Question: I have this simple table

that has type has FK and name has PK.
My problem is that type is the index of the type instead of the actual string. So when I add a 'TestCase' to the database I have to give the index instead of simply write the String type.
Does Hibernate have implemented functionality to do this or do I have to do another query to check what's the index that corresponds to that typeName?
'''
public static void addTestCase(String testName, String type, MultipartFile file, String user) {
byte[] fileByte;
Date date = new Date();
final DateFormat sdf = new SimpleDateFormat("dd/MM/yyyy HH:mm:ss");
String creationDate = sdf.format(date);
try {
fileByte = file.getBytes();
TestCase testCase = new TestCase(testName,type,fileByte,creationDate,user);
Database.addToDatabase(testCase);
} catch (IOException e) {
e.printStackTrace();
}
}
'''
TestCase
'''
public class TestCase {
private int id;
private String name;
private String type;
private byte[] data;
private String creationDate;
private String createdBy;
public TestCase() {
}
public TestCase(String name, String type, byte[] data, String creationDate, String createdBy) {
this.name = name;
this.type = type;
this.data = data;
this.creationDate = creationDate;
this.createdBy = createdBy;
}
...get and setters
'''
xml
'''
<hibernate-mapping>
<class name="com.atp.Model.TestCases.TestCase" table="testCases">
<meta attribute="class-description">
This class contains the testCases details.
</meta>
<id name="id" type="int" column="idtestCase">
<generator class="native"/>
</id>
<property name="name" column="name" type="string"/>
<property name="type" column="type" type="string"/>
<property name="data" column="data" type="binary"/>
<property name="creationDate" column="creationDate" type="string"/>
<property name="createdBy" column="createdBy" type="string"/>
</class>
'''
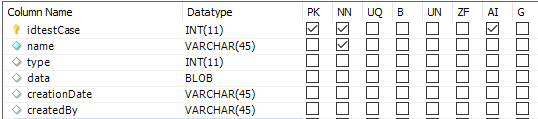
Answer: That seems to be a oneToMany relationship (many test cases to one type). Check how to do that in hibernate for instance in <URL>.
Basically, your testCase object should have a type object rather than just a simple string and this object should have JPA or hibernate annotations.
Basically,
Your type in TestCase should be an object:
'''
private Type type;
'''
You should create a class with a testcase set:
'''
private Set<TestCases> testCases;
'''
Your type.hbm.xml should have:
'''
<set name="testCases" inverse="true" cascade="all">
<key column="TYPE_ID" not-null="true" />
<one-to-many class="TestCase"/>
</set>
'''
And your testcase.hmb.xml should have:
'''
<many-to-one name="type" class="Type"
column="TYPE_ID" not-null="true"/>
'''